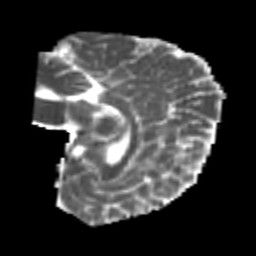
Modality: MD
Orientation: sagittal
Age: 22
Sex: female
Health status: healthy
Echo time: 0.074 s